Aerial crown-view tile of a tropical tree (Barro Colorado Island, Panama), acquired 20240716:
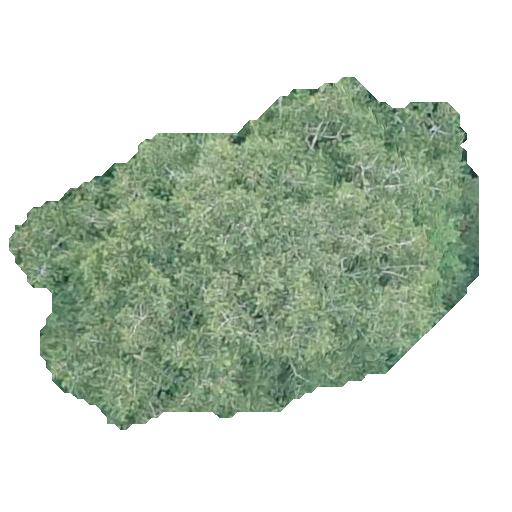
Species: Virola surinamensis
GBIF accepted scientific name: Virola surinamensis
Crown area: 177.191 m²